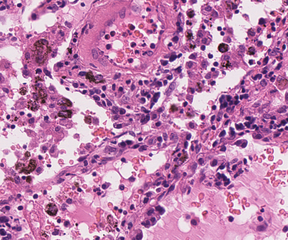
Tumor epithelial tissue: yes
Tumor-associated stroma tissue: yes
Normal tissue: no